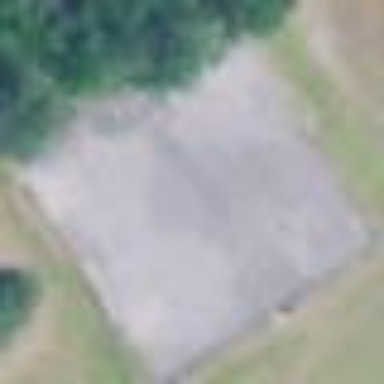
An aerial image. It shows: Basketball court on leisure land pitch.